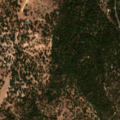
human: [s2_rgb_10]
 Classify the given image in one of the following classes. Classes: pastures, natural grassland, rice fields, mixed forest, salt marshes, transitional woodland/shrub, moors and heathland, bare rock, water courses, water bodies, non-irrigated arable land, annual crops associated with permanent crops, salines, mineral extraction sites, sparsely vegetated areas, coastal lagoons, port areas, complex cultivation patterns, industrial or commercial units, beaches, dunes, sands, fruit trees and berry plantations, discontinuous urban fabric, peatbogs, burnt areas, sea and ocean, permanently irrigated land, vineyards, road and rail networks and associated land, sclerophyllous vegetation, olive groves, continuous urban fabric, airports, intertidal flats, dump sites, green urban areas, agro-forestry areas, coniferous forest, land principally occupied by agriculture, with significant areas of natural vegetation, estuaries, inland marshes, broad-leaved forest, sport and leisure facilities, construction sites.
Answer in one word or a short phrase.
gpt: permanently irrigated land, agro-forestry areas, mixed forest